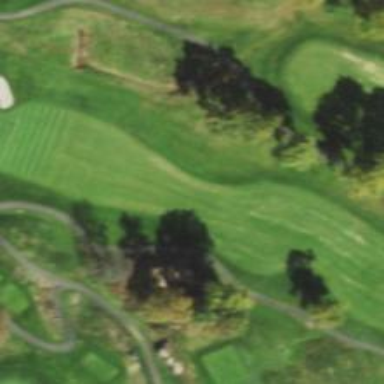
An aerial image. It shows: Golf hole.